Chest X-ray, PA view. Patient: 54 years old, sex M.
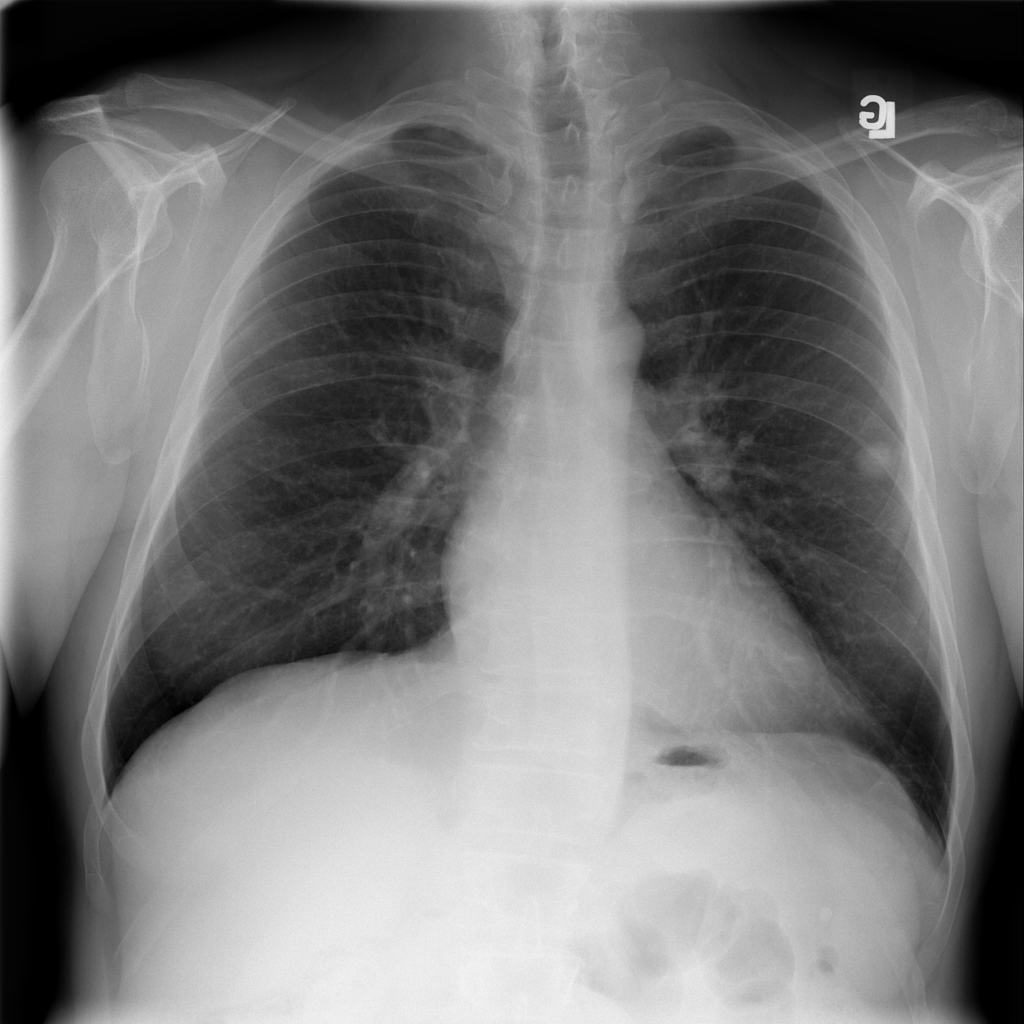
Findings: Nodule